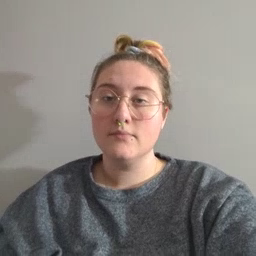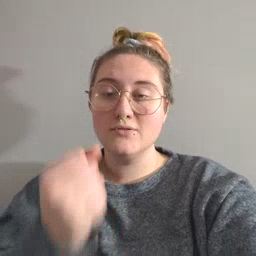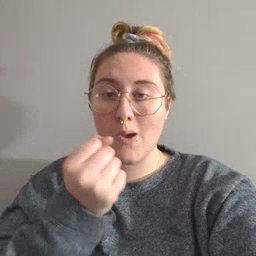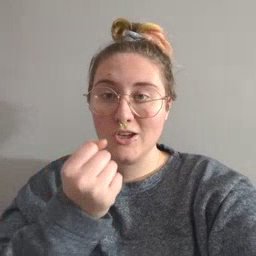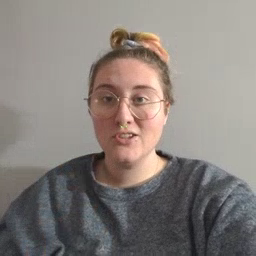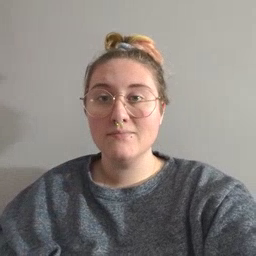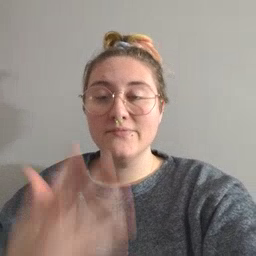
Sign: drawer